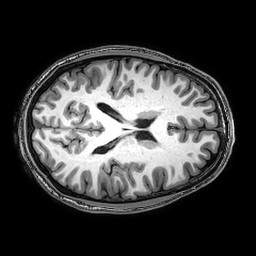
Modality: T1w
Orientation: axial
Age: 24
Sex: male
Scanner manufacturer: philips
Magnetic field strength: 3 T
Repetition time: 0.008355 s
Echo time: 0.00385 s